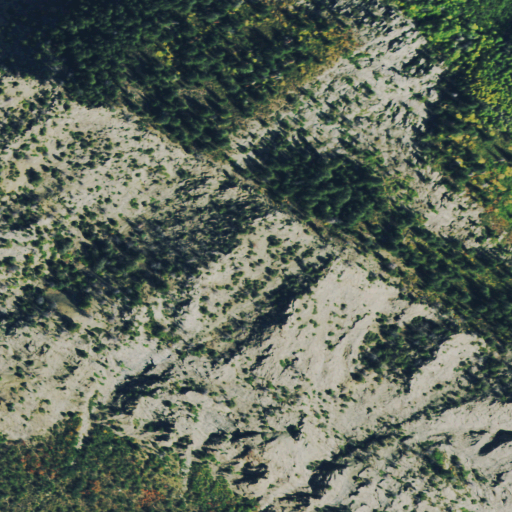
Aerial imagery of mountain in Colorado named East Gibraltar Peak containing evergreen forest, shrub, and deciduous forest